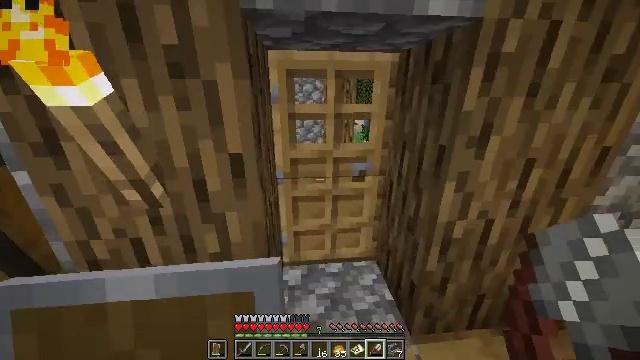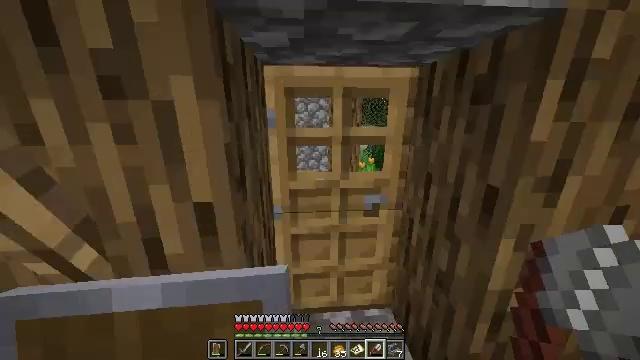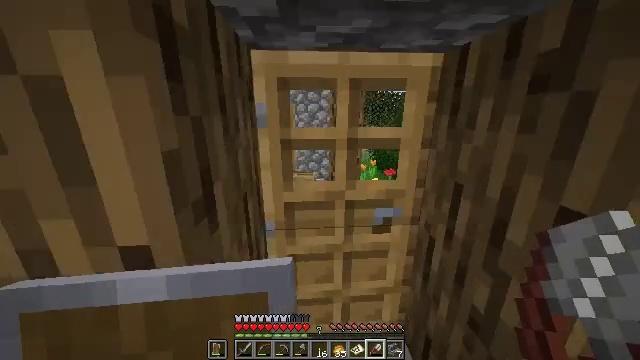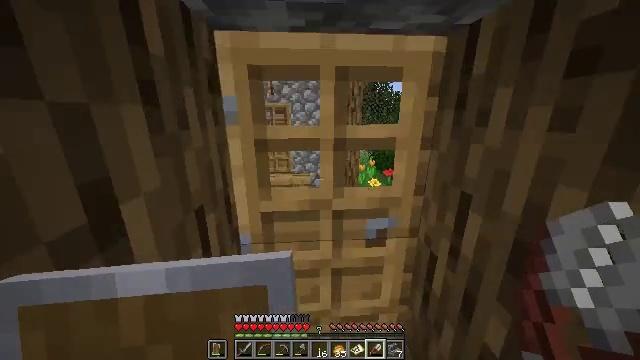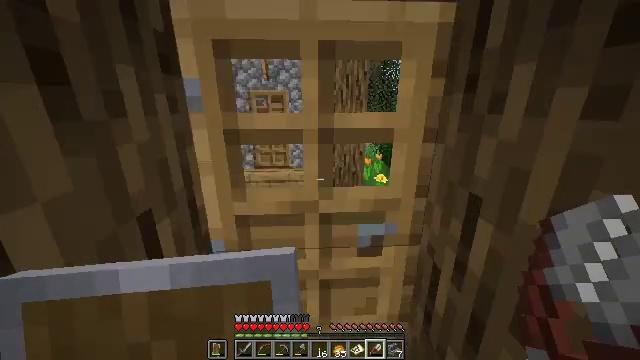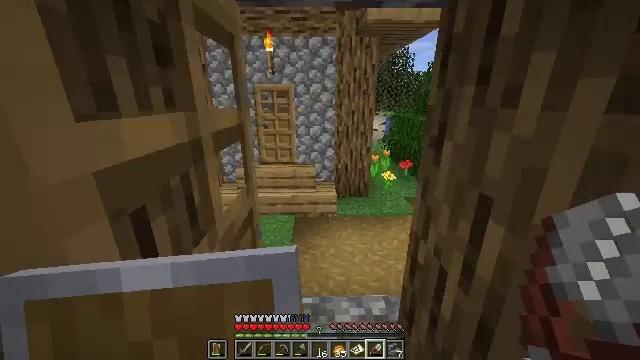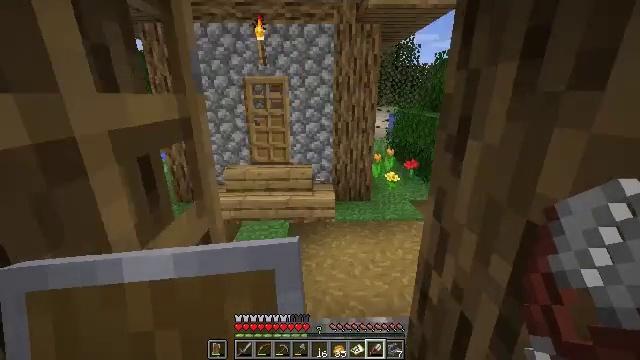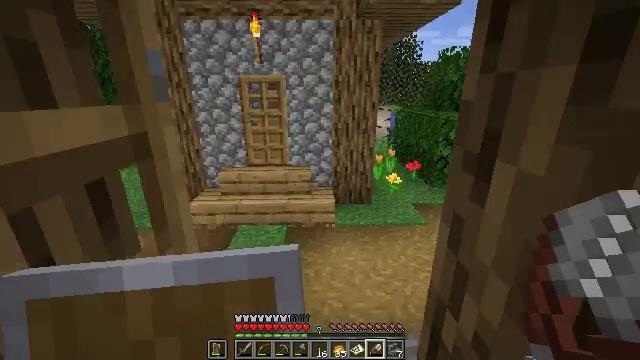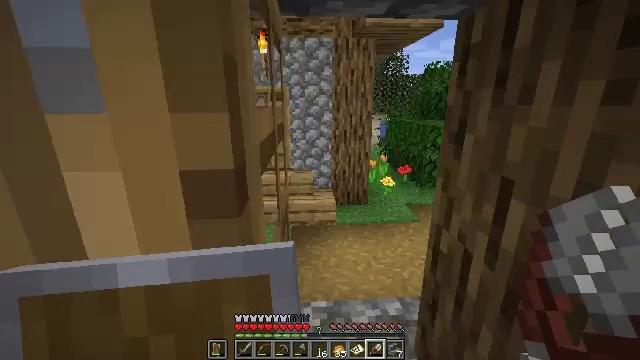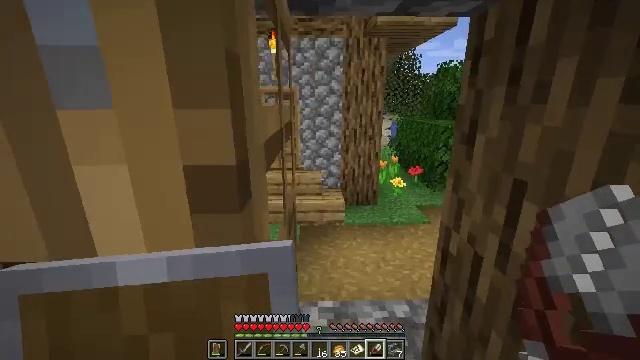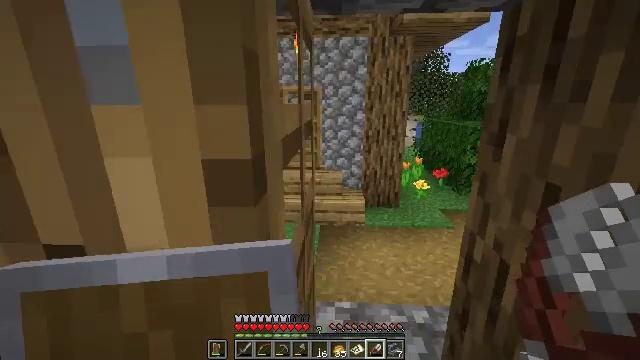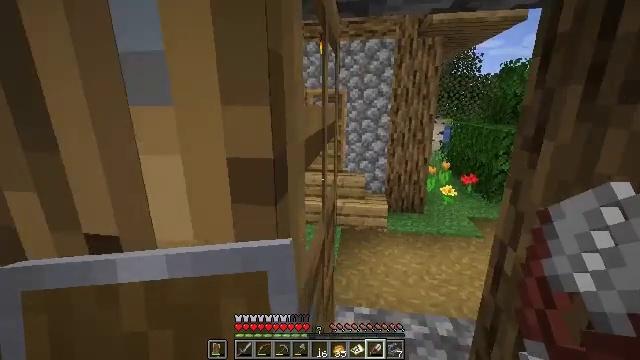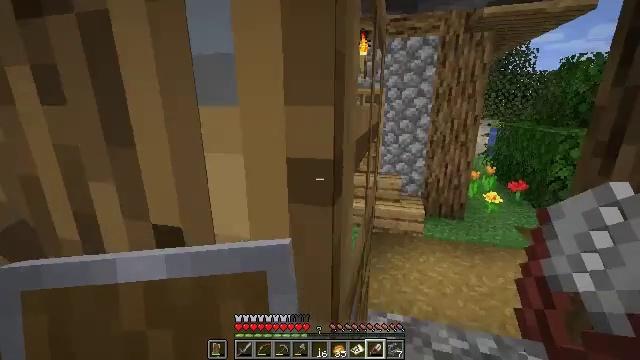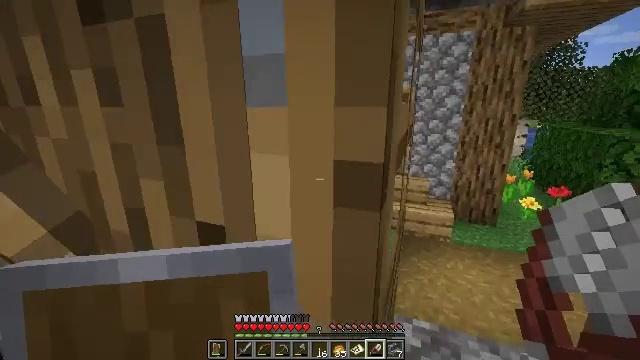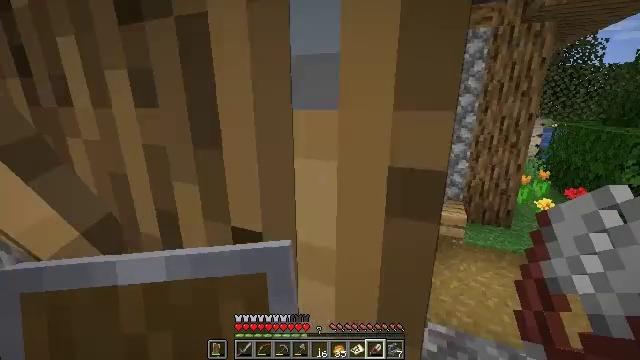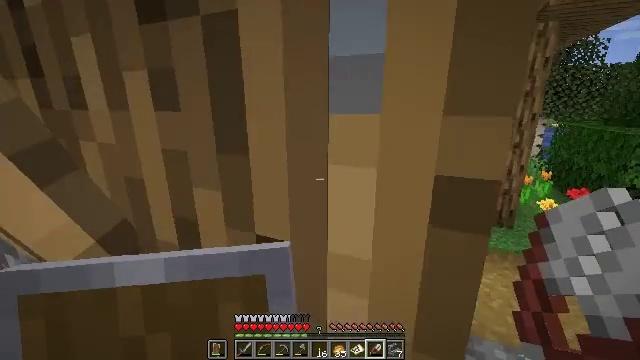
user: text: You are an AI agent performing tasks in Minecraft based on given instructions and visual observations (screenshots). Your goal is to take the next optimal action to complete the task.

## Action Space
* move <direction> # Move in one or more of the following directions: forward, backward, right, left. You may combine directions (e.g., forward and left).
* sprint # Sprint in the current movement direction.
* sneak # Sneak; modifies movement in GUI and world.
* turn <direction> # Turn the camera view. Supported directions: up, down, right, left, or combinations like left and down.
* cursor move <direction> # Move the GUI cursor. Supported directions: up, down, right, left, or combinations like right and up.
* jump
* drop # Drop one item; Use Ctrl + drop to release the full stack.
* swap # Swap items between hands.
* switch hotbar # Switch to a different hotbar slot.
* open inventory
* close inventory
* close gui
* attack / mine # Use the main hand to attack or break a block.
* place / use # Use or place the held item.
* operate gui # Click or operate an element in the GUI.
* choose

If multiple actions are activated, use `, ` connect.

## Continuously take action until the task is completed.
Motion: motion action
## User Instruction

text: Collect the poppy by clicking on it.
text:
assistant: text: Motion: move forward, turn left and up
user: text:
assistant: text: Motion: move forward
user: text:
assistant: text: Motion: move forward and move right
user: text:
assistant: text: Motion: move forward and move right, turn left and down
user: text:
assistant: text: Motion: move forward, turn left
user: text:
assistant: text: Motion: move forward
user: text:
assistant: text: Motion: move forward
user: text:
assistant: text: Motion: move forward
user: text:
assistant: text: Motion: move forward, turn left
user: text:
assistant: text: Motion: move forward, turn left
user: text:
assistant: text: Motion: move forward, turn left
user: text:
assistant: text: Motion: move forward, turn left
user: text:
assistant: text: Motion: move forward, turn left
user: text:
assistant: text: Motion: move forward, turn left
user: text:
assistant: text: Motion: move forward
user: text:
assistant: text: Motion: move forward
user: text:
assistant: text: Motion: move forward and move right
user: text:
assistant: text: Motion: move forward and move right
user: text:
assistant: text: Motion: move forward and move right, turn right
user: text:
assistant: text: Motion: move forward and move right, turn right and down
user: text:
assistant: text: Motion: move forward and move right, turn right and down
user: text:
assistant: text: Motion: move forward and move right, turn down
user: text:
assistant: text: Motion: move forward, turn down
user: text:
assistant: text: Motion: move forward
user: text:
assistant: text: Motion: move forward, turn left and down
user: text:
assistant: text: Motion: move forward, turn left
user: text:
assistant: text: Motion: move forward, turn left
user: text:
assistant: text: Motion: move forward, turn left
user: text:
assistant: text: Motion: move forward, turn left and up
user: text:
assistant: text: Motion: move forward, turn left and up